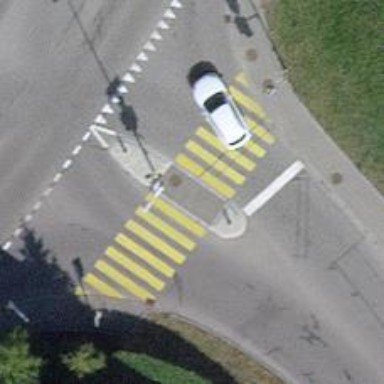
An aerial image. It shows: Footway crossing with traffic signals and island in the middle.